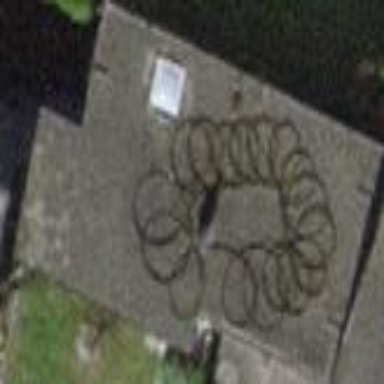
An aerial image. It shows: Shed building.